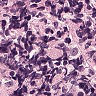
Metastatic tissue present: no